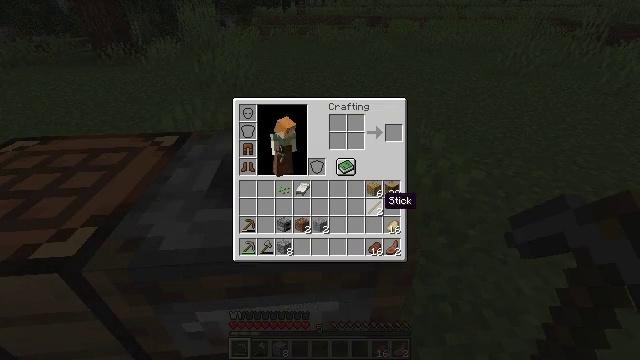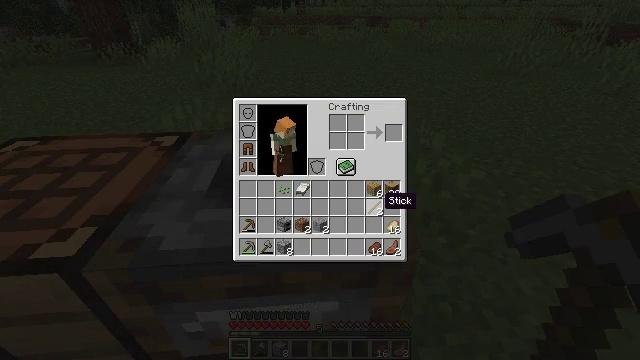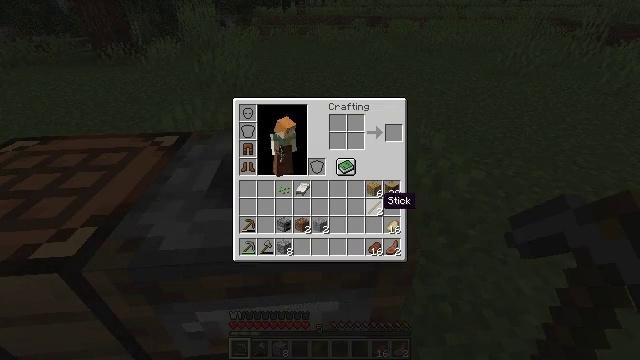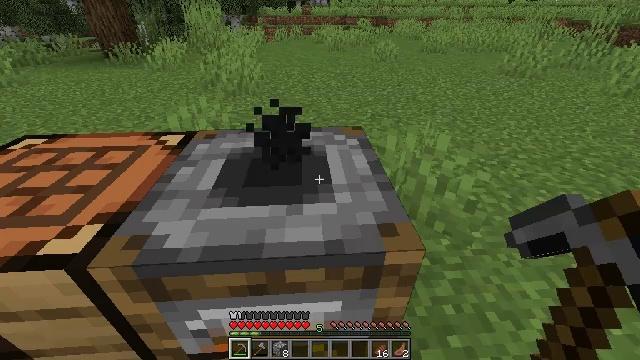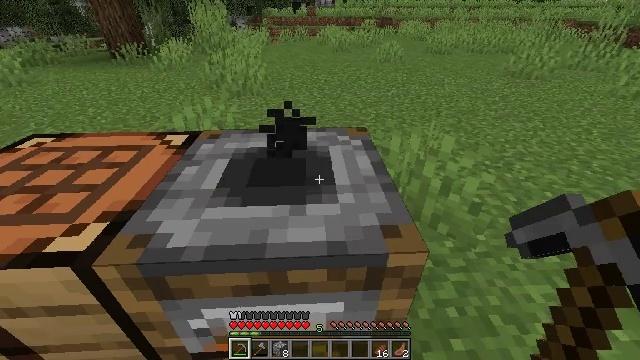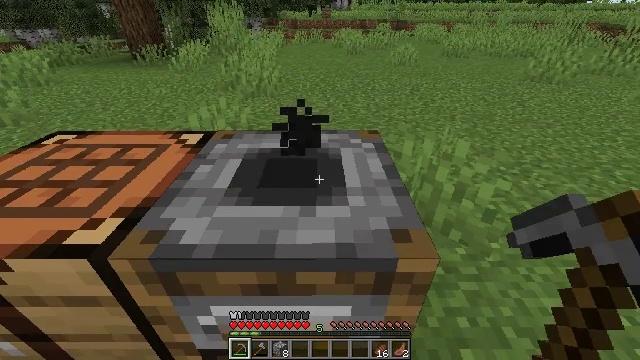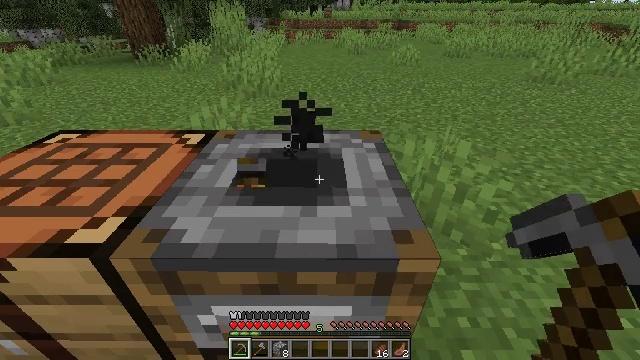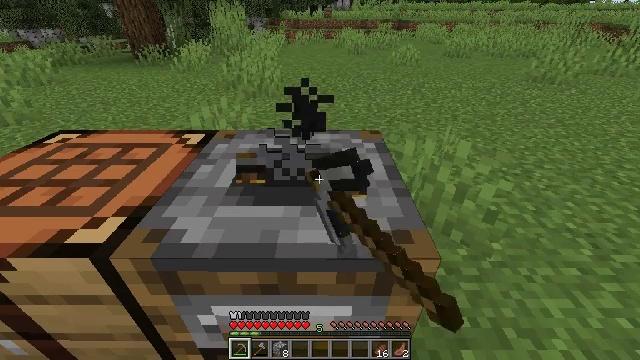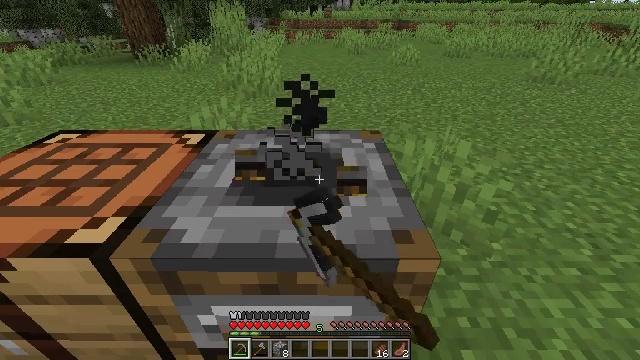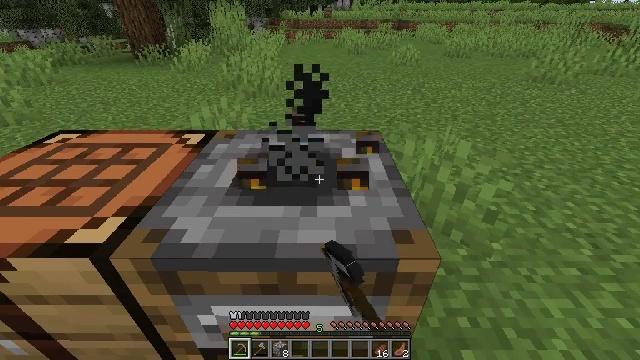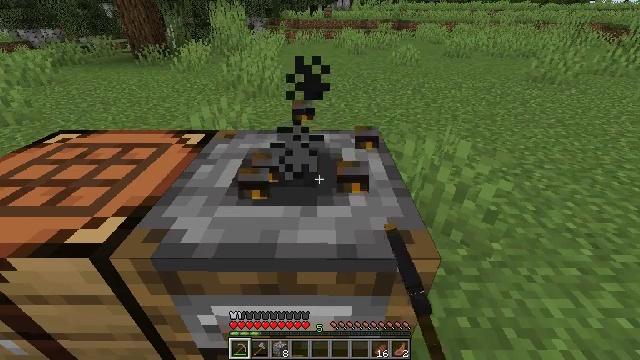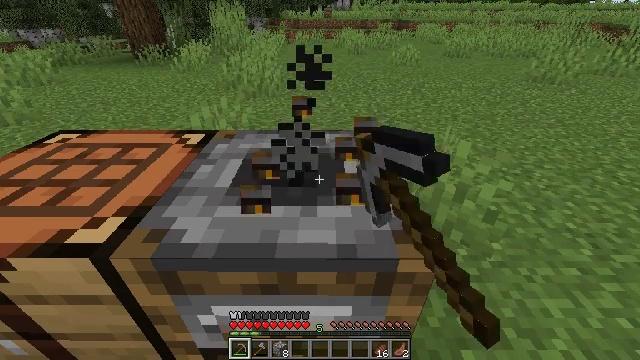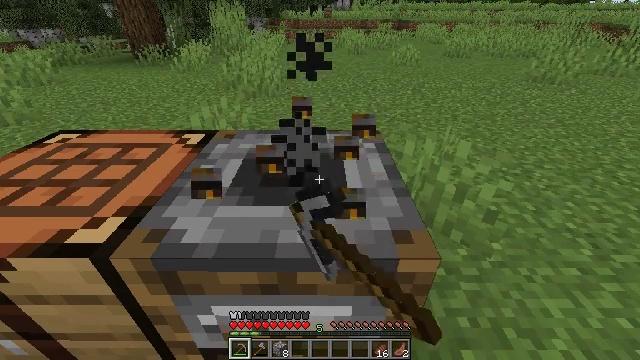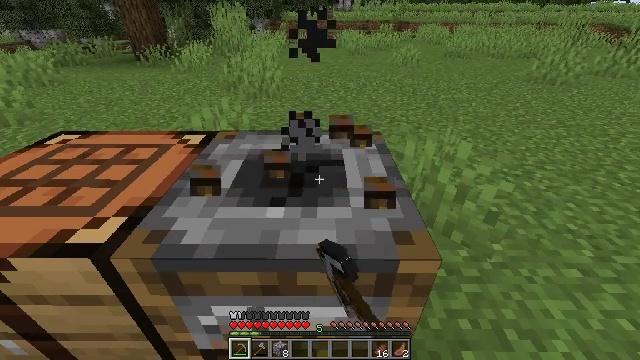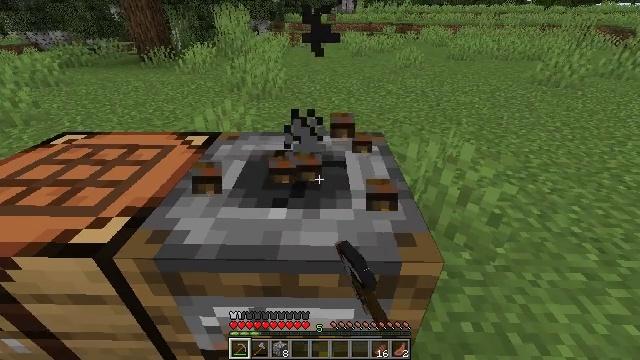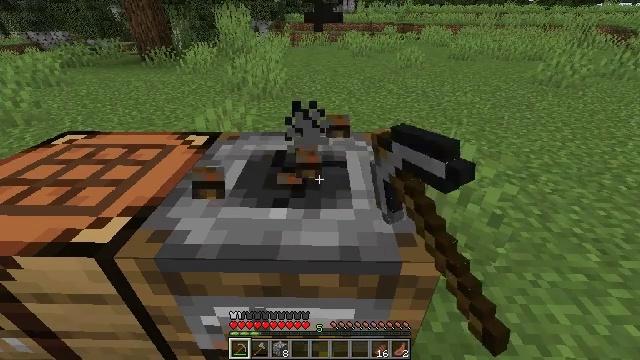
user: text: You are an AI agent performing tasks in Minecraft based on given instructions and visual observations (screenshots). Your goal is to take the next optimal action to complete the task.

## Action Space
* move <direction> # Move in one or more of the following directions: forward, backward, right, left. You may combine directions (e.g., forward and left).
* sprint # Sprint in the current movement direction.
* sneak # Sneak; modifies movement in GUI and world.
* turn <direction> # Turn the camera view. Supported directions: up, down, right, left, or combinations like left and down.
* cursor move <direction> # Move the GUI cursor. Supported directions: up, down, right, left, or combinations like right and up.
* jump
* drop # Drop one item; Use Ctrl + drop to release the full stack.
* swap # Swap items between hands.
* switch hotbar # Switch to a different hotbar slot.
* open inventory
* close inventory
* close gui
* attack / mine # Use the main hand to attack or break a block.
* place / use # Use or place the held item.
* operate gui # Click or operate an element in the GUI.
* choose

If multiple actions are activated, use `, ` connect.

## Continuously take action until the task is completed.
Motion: motion action
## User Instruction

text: Break the smoker to collect it.
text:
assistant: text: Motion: no_op
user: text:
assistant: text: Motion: no_op
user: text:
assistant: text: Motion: no_op
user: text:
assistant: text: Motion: no_op
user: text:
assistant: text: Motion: turn left
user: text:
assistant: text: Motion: attack / mine
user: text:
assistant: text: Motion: attack / mine
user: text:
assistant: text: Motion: attack / mine
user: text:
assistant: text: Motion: attack / mine
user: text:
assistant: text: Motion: attack / mine
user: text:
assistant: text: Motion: attack / mine
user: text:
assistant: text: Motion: attack / mine
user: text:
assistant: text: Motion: attack / mine
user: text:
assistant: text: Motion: attack / mine
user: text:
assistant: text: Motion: attack / mine
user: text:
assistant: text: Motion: attack / mine
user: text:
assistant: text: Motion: attack / mine
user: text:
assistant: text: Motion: attack / mine
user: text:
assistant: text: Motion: attack / mine
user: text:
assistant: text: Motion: turn down, attack / mine
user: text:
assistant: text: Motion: turn left, attack / mine
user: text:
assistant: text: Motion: attack / mine
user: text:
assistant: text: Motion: attack / mine
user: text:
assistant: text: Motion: attack / mine
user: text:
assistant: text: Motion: attack / mine
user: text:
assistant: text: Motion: attack / mine
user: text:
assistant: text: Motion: attack / mine
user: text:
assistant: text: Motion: turn left, attack / mine
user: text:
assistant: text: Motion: turn left, attack / mine
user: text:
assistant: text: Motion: turn left, attack / mine